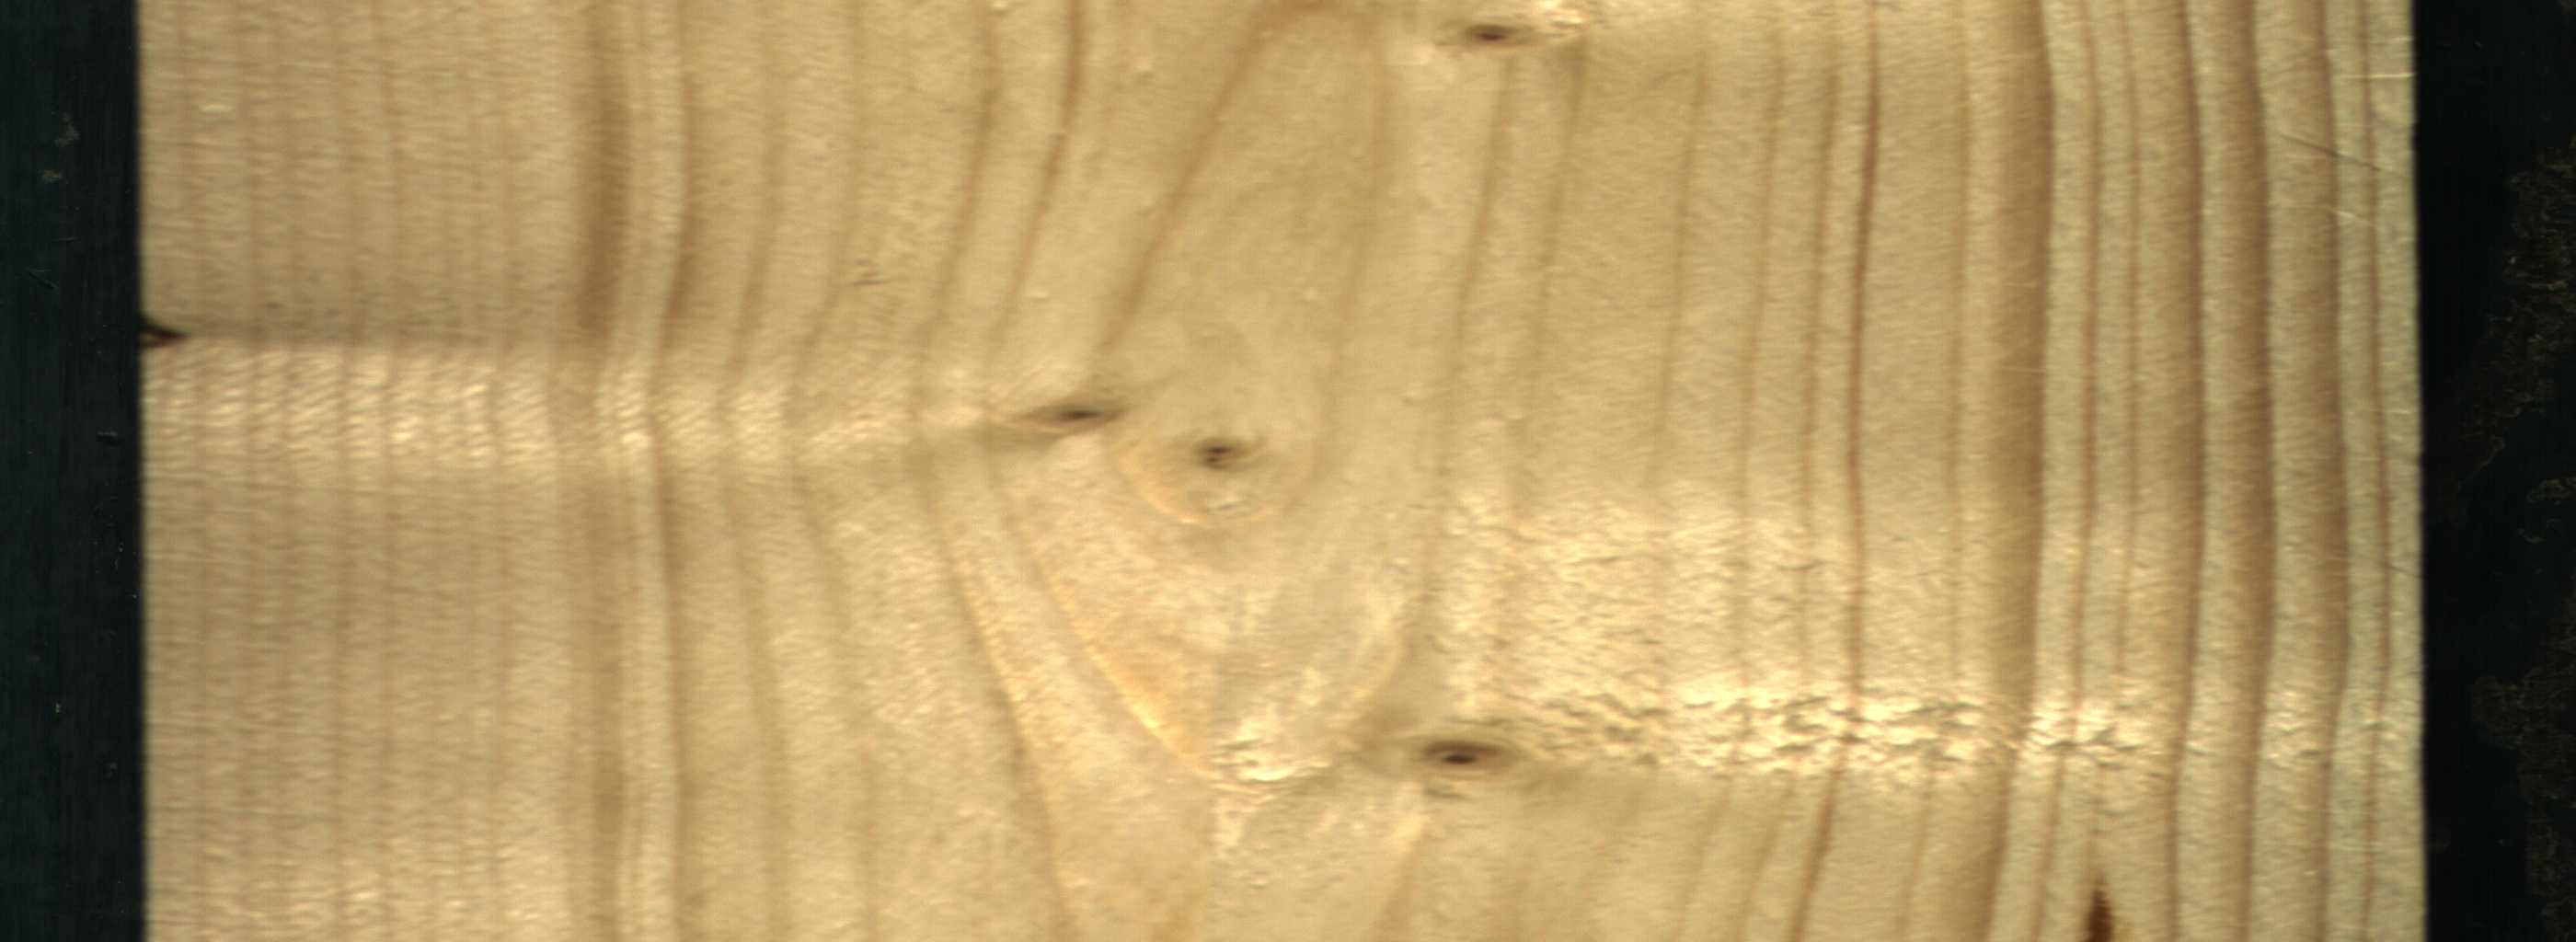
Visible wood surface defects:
resin
Knot_missing
Live_Knot
Live_Knot
Live_Knot
Live_Knot